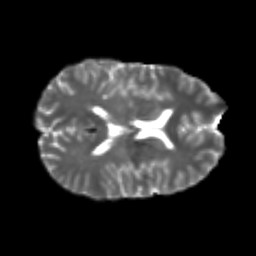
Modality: T2w
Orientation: axial
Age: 23
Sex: male
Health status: healthy
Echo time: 0.074 s